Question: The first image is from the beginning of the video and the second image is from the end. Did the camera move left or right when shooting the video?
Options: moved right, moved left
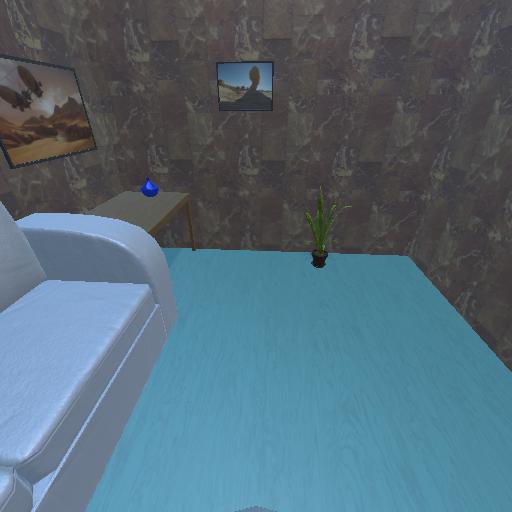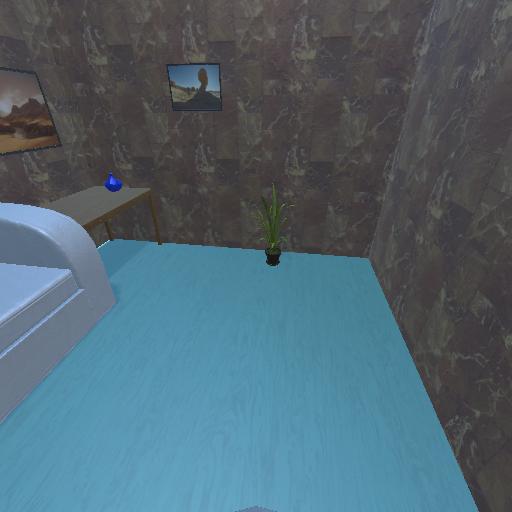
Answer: moved right